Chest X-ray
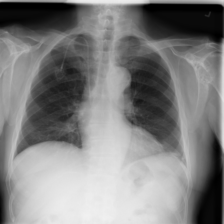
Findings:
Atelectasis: negative
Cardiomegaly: negative
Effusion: negative
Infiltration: negative
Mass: negative
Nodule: negative
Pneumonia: negative
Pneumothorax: negative
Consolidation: negative
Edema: negative
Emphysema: negative
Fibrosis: negative
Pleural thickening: negative
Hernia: negative